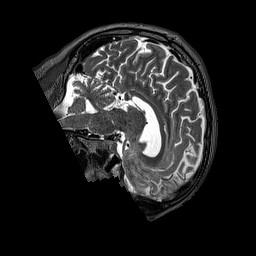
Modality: T2w
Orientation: sagittal
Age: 43
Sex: male
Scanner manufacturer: siemens
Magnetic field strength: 3 T
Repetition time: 3.2 s
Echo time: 0.567 s